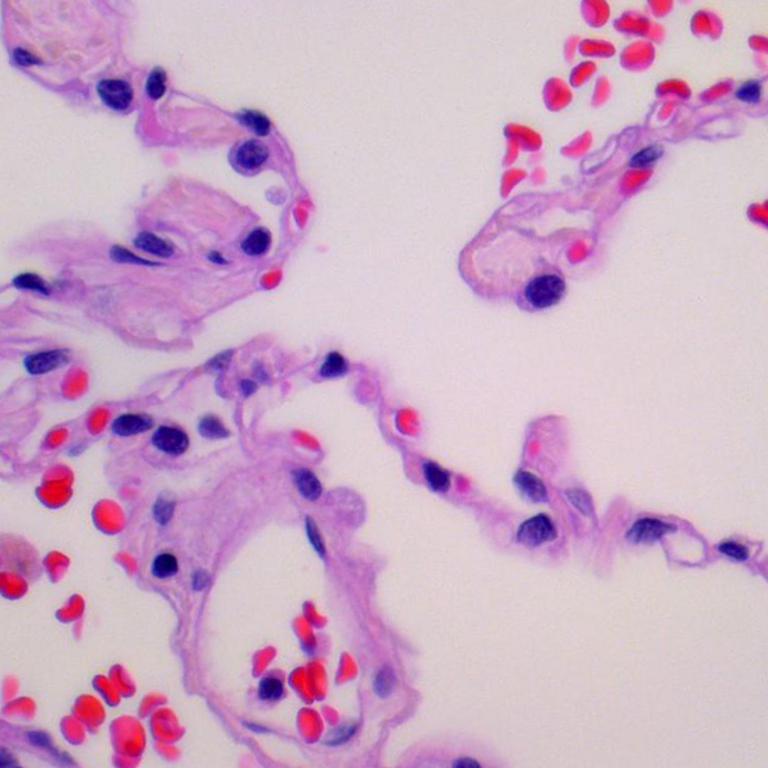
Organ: lung
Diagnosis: benign